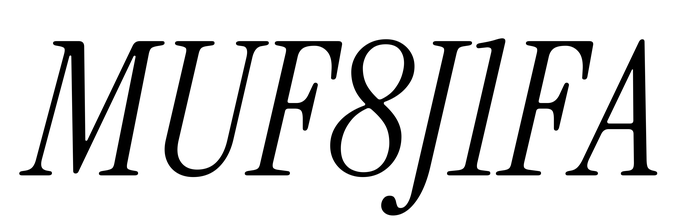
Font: InstrumentSerif-Italic